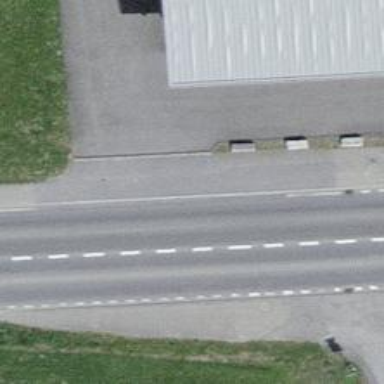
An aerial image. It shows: Bus stop with stop position for public transport.